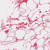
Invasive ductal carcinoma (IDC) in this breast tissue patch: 0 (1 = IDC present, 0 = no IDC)